Question: I am trying to do two things with <URL>:
1. Find and print divs with a certain class
2. Find and print links that contain certain text
The first part is working. The second part is returning an empty list, that is, '[]'. In trying to troubleshoot this, I created the following which works as intended:
'''
from bs4 import BeautifulSoup
def my_funct():
content = "<div class="class1 class2">some text</div> <a href='#' title='Text blah5454' onclick='blahblahblah'>Text blah5454</a>"
soup = BeautifulSoup(content)
thing1 = soup("div", "class1 class2")
thing2 = soup("a", text="Text")
print thing1
print thing2
my_funct()
'''
After looking at the source of the original content (of my actual implementation) in <URL> editor. However, one difference is that there is an 'LF' and four '->''s on a new line between 'Text' and 'blah5454' in the link text, for example:

And therefore I think that is the reason that I am getting an empty '[]'.
My questions are:
1. Is this the likely cause?
2. If so, is the best solution to 'strip' these characters and if so what is the best way to do that?
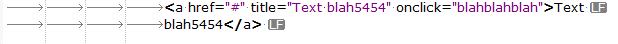
Answer: The 'text' paramater only matches on the text content. You need to use a regular expression instead:
'''
import re
thing2 = soup("a", text=re.compile(r"Text"))
'''
The '' word boundary anchors make sure you only match the whole word, not a partial word. Do mind the 'r''' raw string literal used here, '' means something when interpreted as a normal string; you'd have to double the backslashes if you don't use a raw string literal here.
Demo:
'''
>>> from bs4 import BeautifulSoup
>>> content = "<div class="class1 class2">some text</div> ... <a href='#' title='wooh!' onclick='blahblahblah'>Text blah5454</a>"
>>> soup = BeautifulSoup(content)
>>> soup("a", text='Text')
[]
>>> soup("a", text=re.compile(r"Text"))
[<a href="#" onclick="blahblahblah" title="wooh!">Text blah5454</a>]
'''